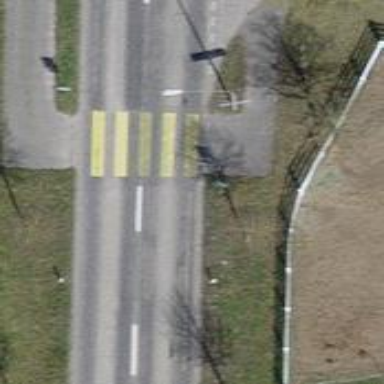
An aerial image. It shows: Marked crossing on the road.